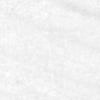
Label: change